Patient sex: M
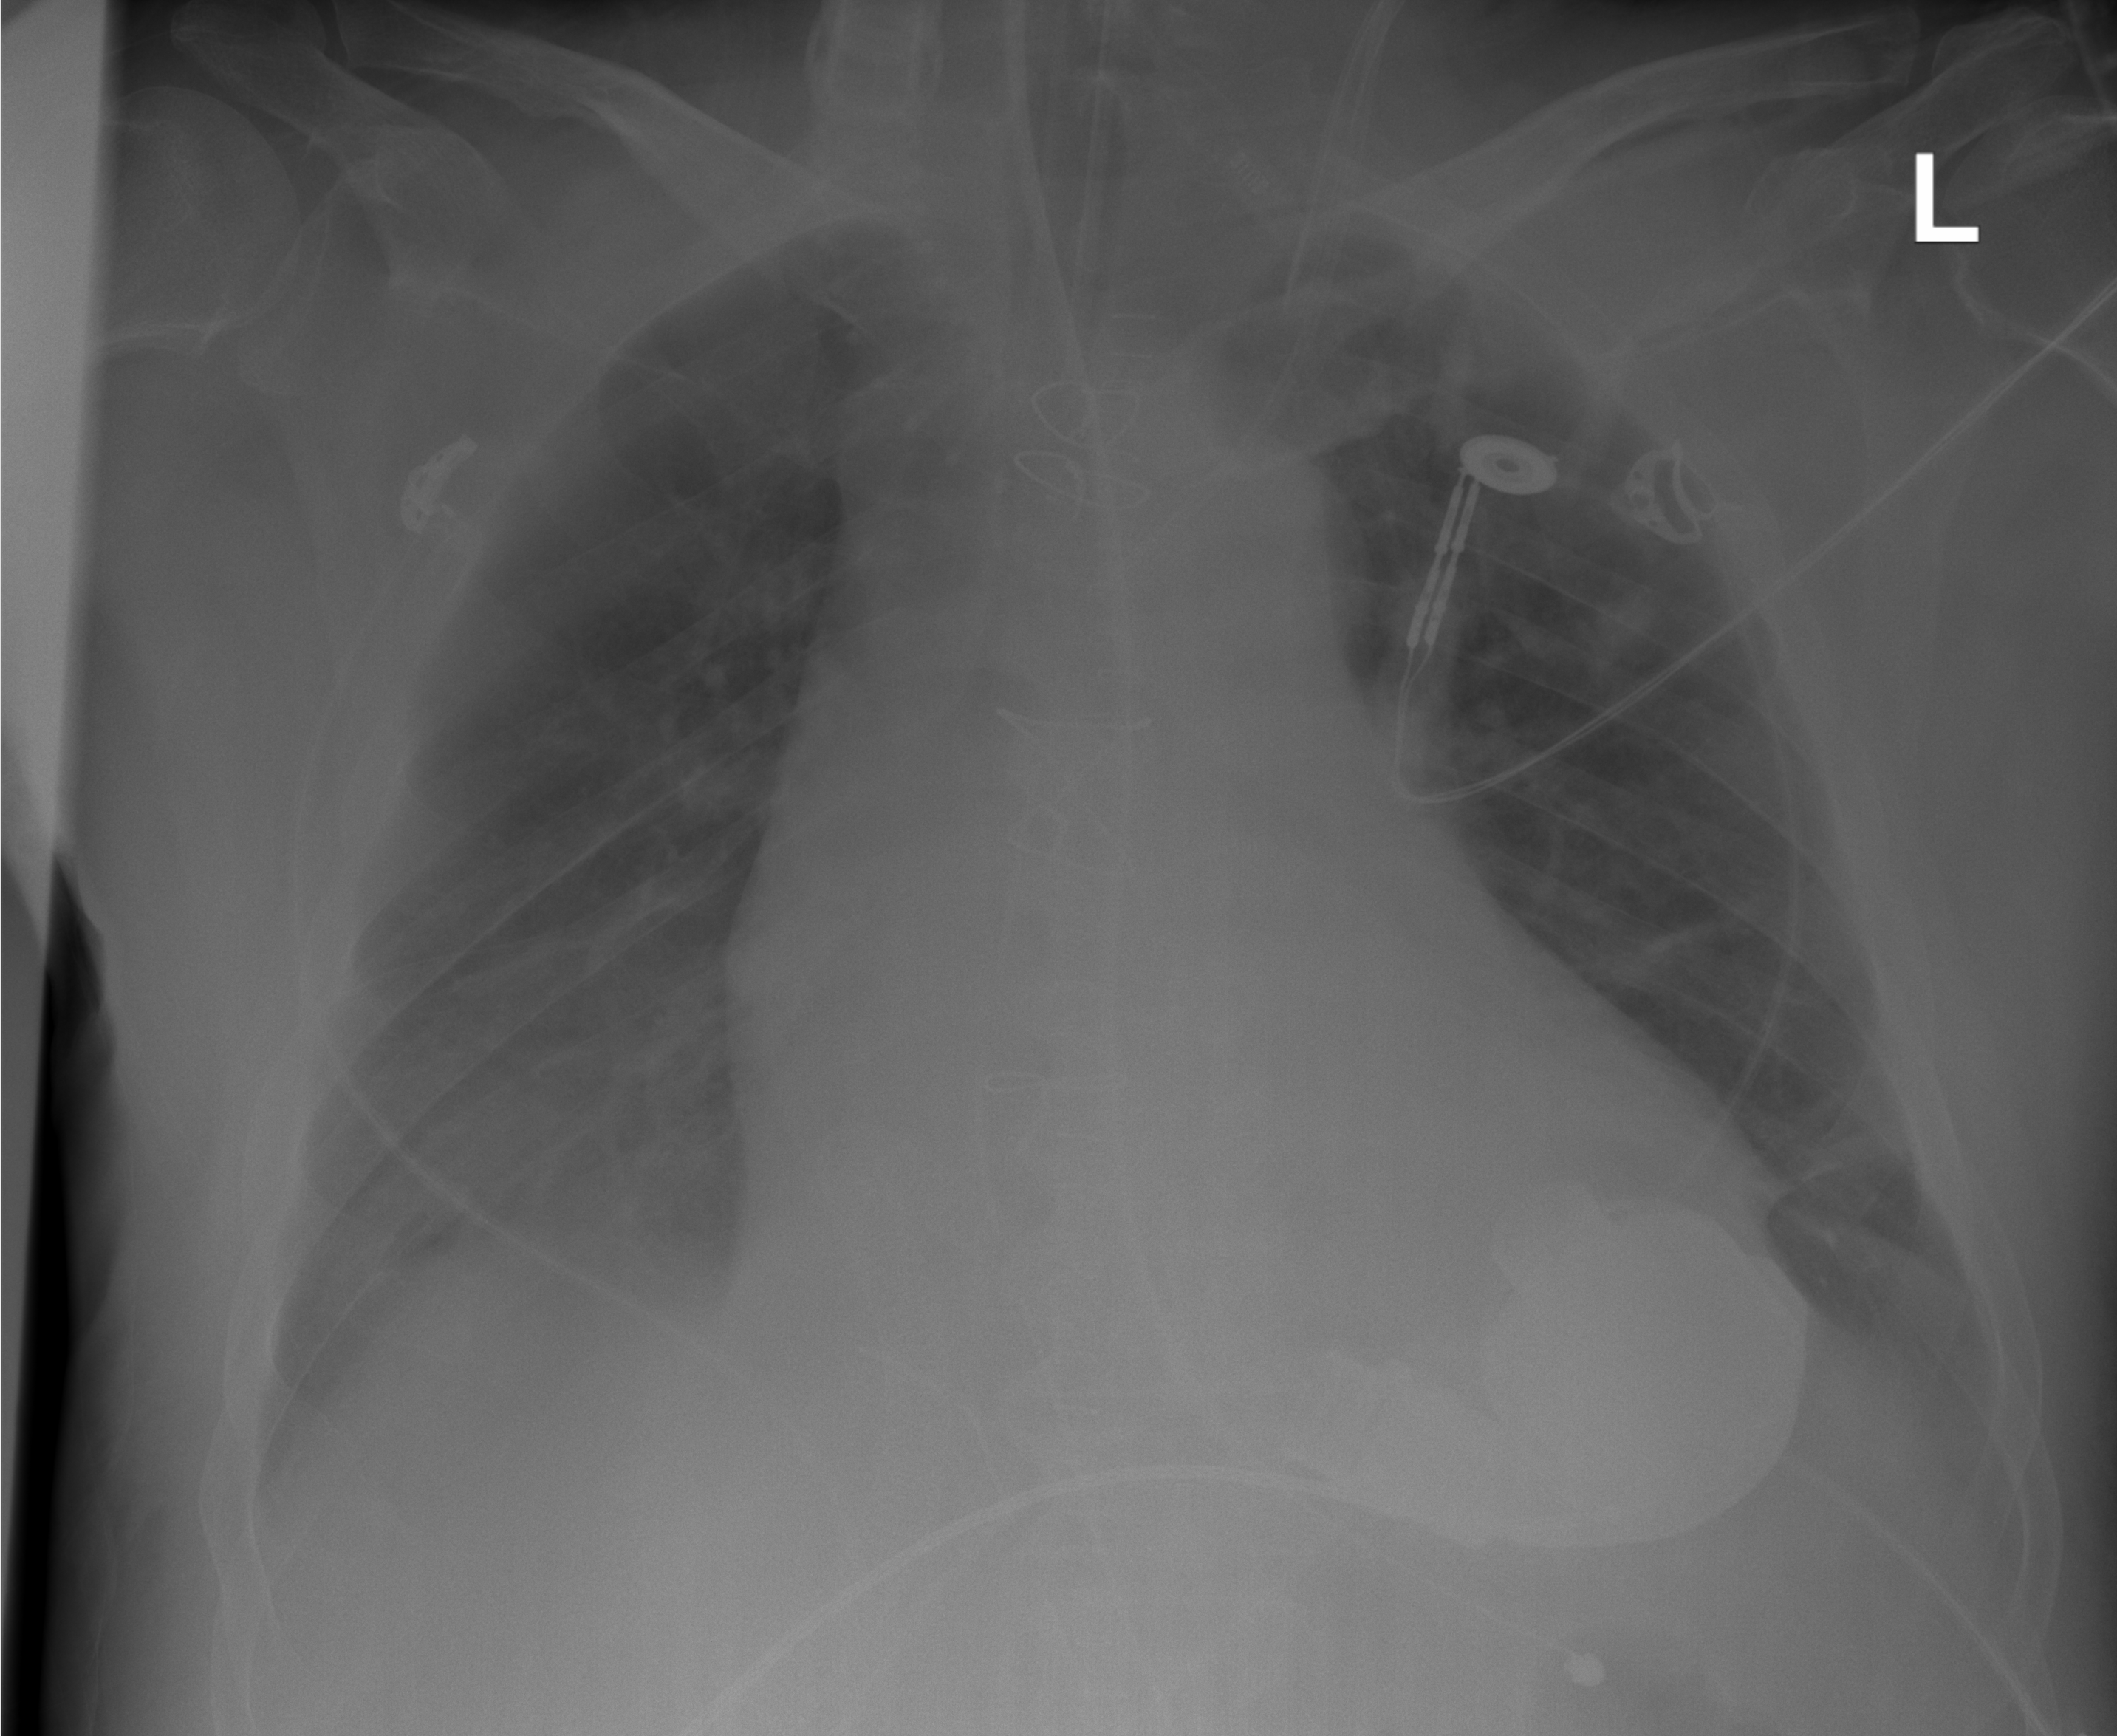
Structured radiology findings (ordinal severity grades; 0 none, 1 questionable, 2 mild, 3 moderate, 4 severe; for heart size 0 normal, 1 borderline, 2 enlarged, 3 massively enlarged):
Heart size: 2
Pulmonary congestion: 2
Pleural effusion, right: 2
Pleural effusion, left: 2
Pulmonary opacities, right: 0
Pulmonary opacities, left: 0
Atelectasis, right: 1
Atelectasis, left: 1